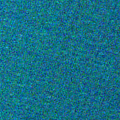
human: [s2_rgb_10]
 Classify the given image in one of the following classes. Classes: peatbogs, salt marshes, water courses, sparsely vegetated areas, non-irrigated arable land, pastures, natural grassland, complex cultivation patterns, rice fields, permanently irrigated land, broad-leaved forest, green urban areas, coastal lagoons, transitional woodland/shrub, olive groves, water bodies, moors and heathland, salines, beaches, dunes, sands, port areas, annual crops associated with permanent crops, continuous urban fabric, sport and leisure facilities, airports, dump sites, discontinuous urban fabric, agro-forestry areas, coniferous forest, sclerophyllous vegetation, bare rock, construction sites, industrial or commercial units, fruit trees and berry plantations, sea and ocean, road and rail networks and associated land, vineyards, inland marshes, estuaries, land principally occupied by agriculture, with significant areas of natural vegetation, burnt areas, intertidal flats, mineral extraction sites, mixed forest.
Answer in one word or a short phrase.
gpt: sea and ocean